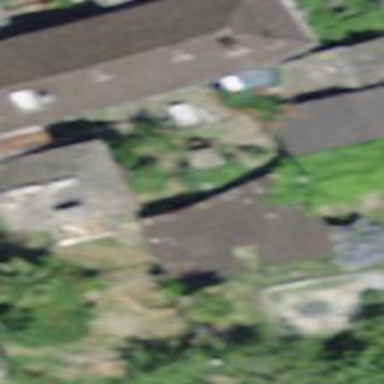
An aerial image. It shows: Shed.